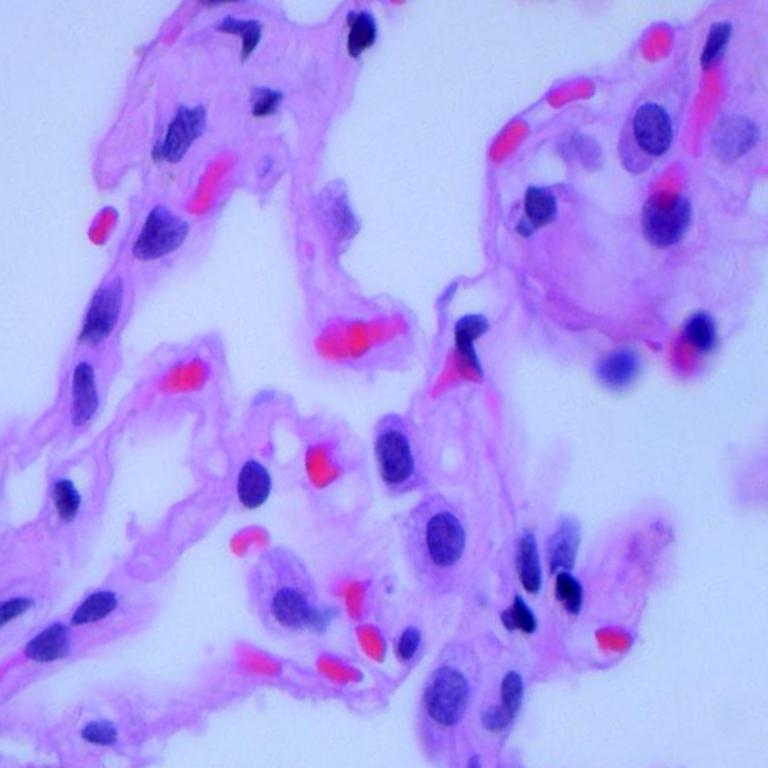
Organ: lung
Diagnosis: benign